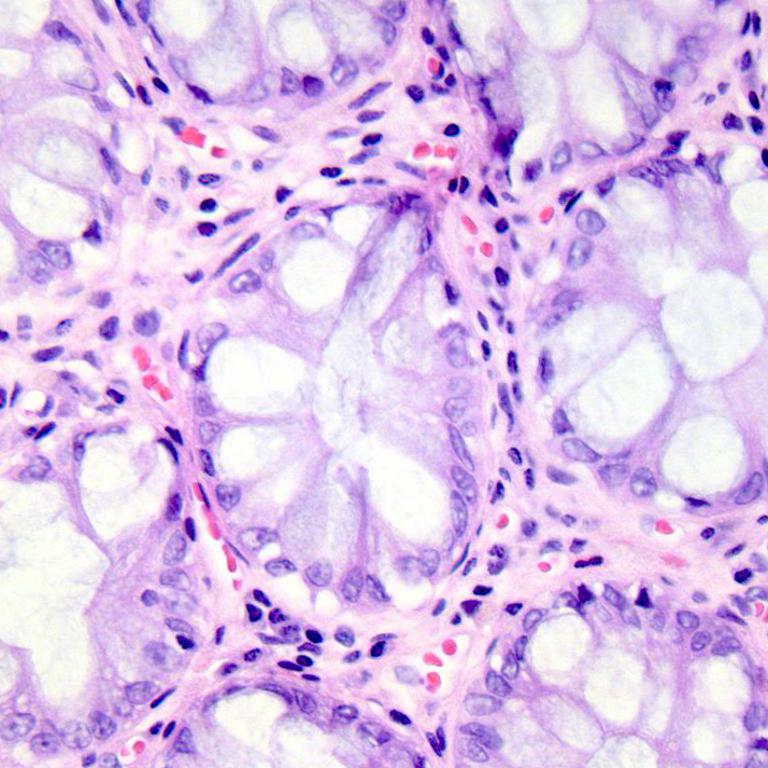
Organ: colon
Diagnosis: benign